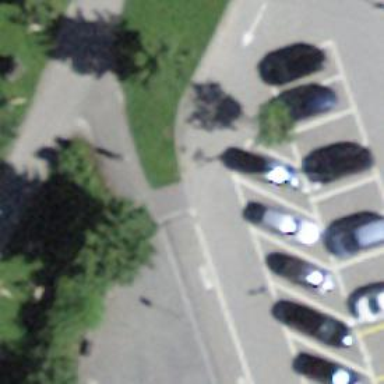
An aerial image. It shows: Road serving as parking aisle.